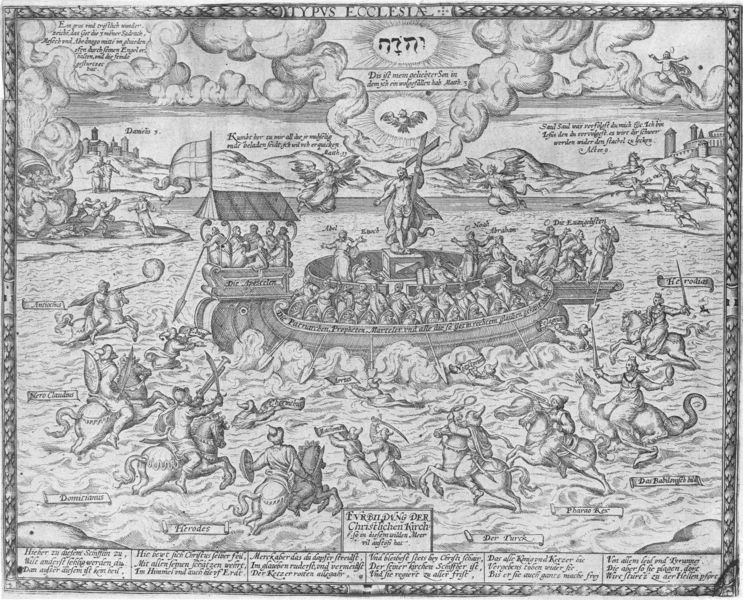
Titel: TYPVS ECCLESIAE
Standort: Wolfenbüttel
Institution: Herzog August Bibliothek
Schlagwörter: angriff, berg, dunkel, feuer, flügel, gott, himmel, kampf, meer, vogel, wasser, weiß, wolken, fluss, landschaft, menschen, see, stadt, ufer, bewegung, grau, hell, männer, schwarz, szene, zeichen, zeichnung, tuch, wolke, leute, geschichte, rahmen, taube, erde, hügel, gewässer, kirche, land, gewand, personen, boot, pferd, pferde, reiter, ruder, engel, küste, schiff, schrift, wellen, fahnen, fahne, berge, grafik, graphik, rand, figuren, krieg, schlacht, wogen, soldaten, rudern, inschrift, ornamente, faltenwurf, buch, burg, kreuz, türme, strahlen, festung, druck, holzstich, radierung, stich, seite, attacke, illustration, schwarzweiß, schwert, schwerter, säbel, text, waffen, buchstaben, schwerte, überschrift, halbkreis, nimbus, christus, jesus, krieger, speere, trompeten, schweife, jünger, kupferstich, turban, spruch, texte, gewölk, rettung, araber, turbane, burgen, inschriften, latein, lateinisch, schilde, schriftfeld, horse, tafeln, mähnen, hebräisch, arche, arche noah, auferstandener, apostel, galeere, wsser, bible, hl geist, angreifen, ansturm, heerscharen, heransprengen, kamele, umzingeln, feinde, kriege, angreifer, painting, truban, wolkenmeer, kreuzfahrt, festungen, gondola, warrior